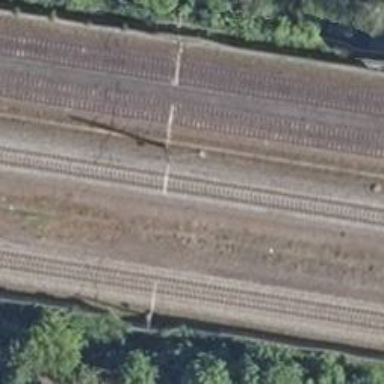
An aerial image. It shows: Milestone along the railway with catenary mast.